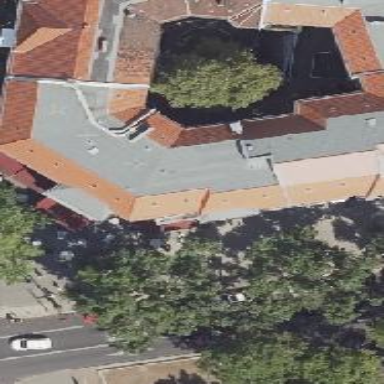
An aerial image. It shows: Building consisting of apartments with double saltbox roof shape.